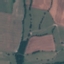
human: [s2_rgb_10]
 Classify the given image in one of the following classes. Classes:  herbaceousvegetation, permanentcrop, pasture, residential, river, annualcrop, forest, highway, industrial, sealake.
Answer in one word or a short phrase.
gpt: Pasture